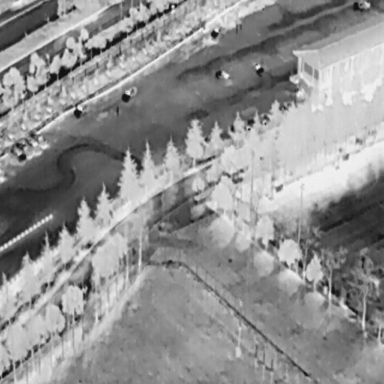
There are ten Cars in the infrared image.